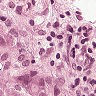
Metastatic tissue present: yes